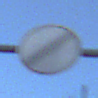
Verkehrszeichen: EndeSaemtlicherBegrenzungen
Umgebung: Outdoor, RoadRail
Tageszeit: SunriseSunset
Wetter: Clear
Licht: Natural
Jahreszeit: NotSpecified
Kontrast: LowContrast